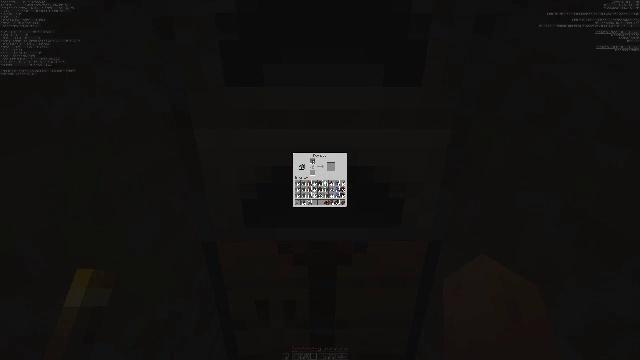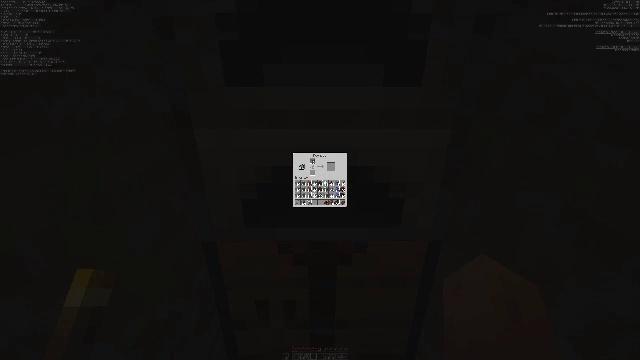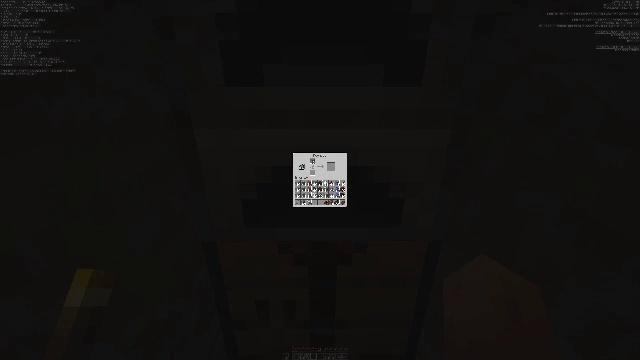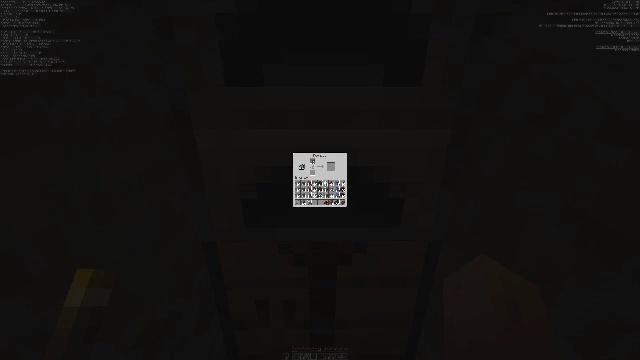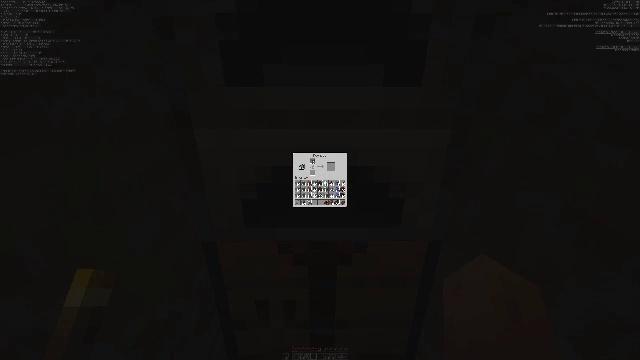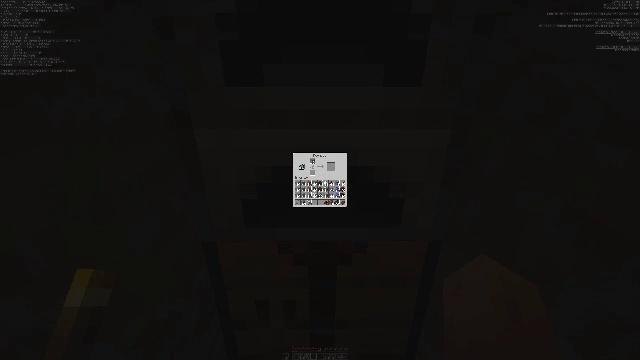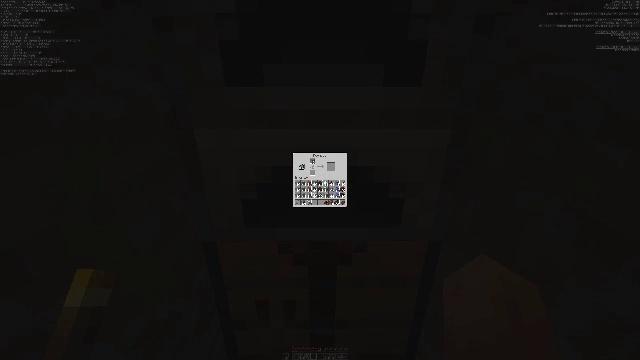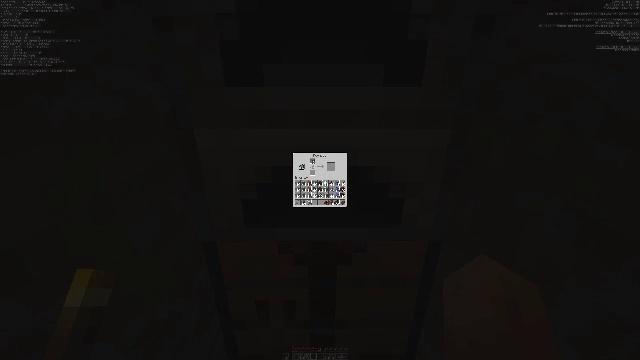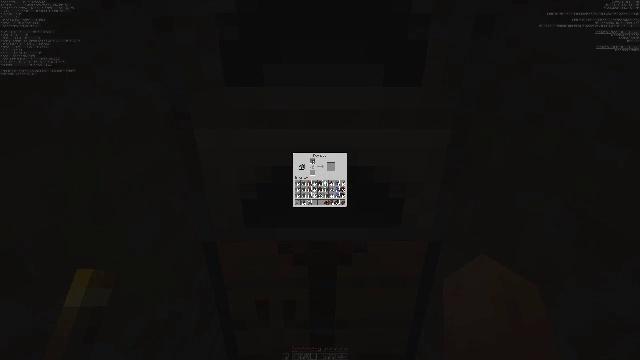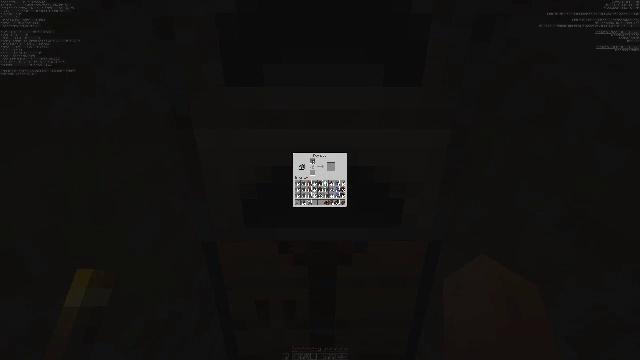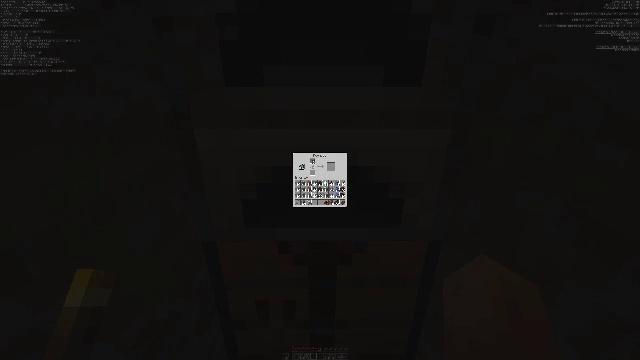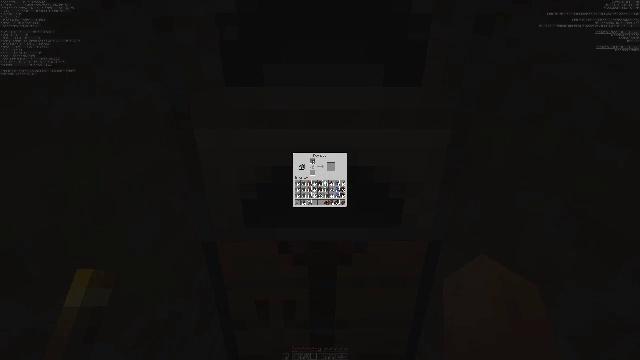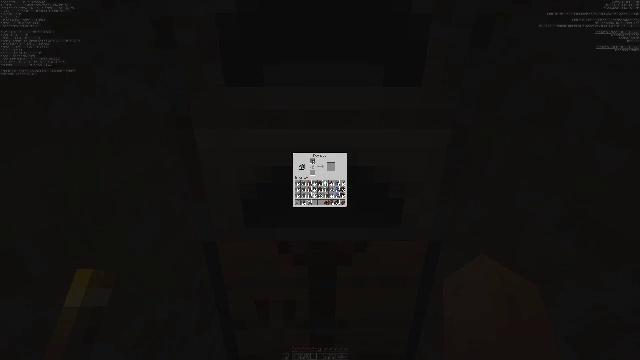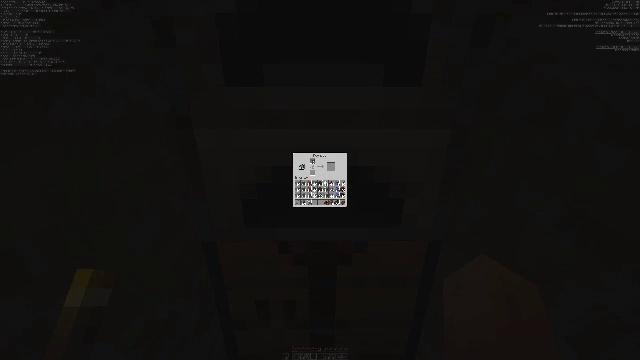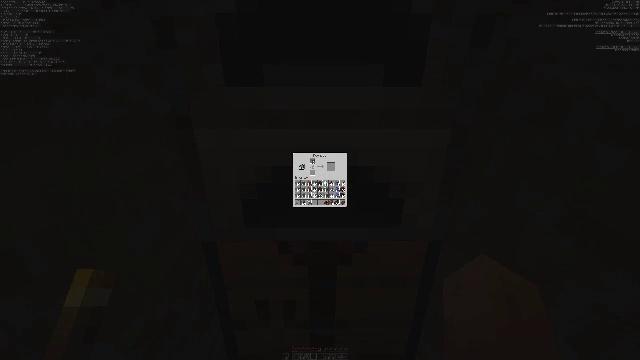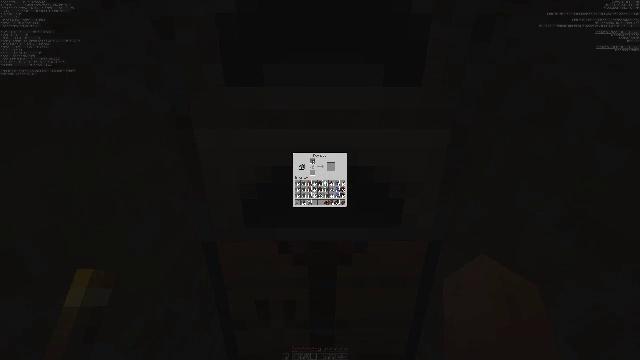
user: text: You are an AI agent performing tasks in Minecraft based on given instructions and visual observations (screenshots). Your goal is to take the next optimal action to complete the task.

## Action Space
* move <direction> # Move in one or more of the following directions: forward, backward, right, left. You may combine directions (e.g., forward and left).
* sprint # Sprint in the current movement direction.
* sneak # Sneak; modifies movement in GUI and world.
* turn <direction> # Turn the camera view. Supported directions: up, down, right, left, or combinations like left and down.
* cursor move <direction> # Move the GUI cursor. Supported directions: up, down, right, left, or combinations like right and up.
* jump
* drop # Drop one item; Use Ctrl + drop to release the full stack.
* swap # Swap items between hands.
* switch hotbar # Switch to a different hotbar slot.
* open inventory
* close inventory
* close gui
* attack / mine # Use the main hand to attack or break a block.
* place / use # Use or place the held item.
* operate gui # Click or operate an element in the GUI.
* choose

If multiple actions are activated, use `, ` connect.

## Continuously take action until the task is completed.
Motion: motion action
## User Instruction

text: Transform iron ore into an iron ingot using the furnace.
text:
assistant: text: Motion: no_op
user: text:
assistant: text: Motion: no_op
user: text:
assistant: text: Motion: no_op
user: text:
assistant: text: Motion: no_op
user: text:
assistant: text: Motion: no_op
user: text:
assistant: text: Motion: no_op
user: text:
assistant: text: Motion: no_op
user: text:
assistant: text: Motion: no_op
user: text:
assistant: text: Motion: no_op
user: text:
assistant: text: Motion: no_op
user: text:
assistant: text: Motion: no_op
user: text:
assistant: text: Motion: no_op
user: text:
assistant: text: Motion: no_op
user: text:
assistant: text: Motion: no_op
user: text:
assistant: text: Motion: no_op
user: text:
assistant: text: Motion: no_op
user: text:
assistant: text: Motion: no_op
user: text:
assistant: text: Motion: no_op
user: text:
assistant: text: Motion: no_op
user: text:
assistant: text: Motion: no_op
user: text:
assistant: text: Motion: no_op
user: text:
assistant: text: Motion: no_op
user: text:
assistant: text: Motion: no_op
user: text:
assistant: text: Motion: no_op
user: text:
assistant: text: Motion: no_op
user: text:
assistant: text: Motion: no_op
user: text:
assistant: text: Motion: no_op
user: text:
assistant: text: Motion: no_op
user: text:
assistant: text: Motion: no_op
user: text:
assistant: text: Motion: no_op